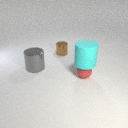
small brown metal cylinder behind small red rubber sphere